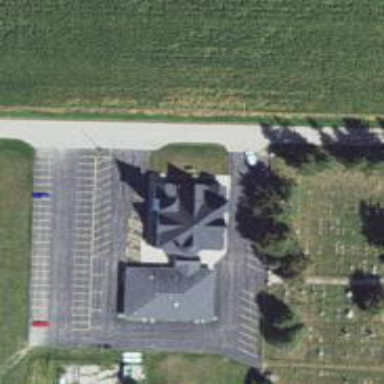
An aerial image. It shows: Place of worship.